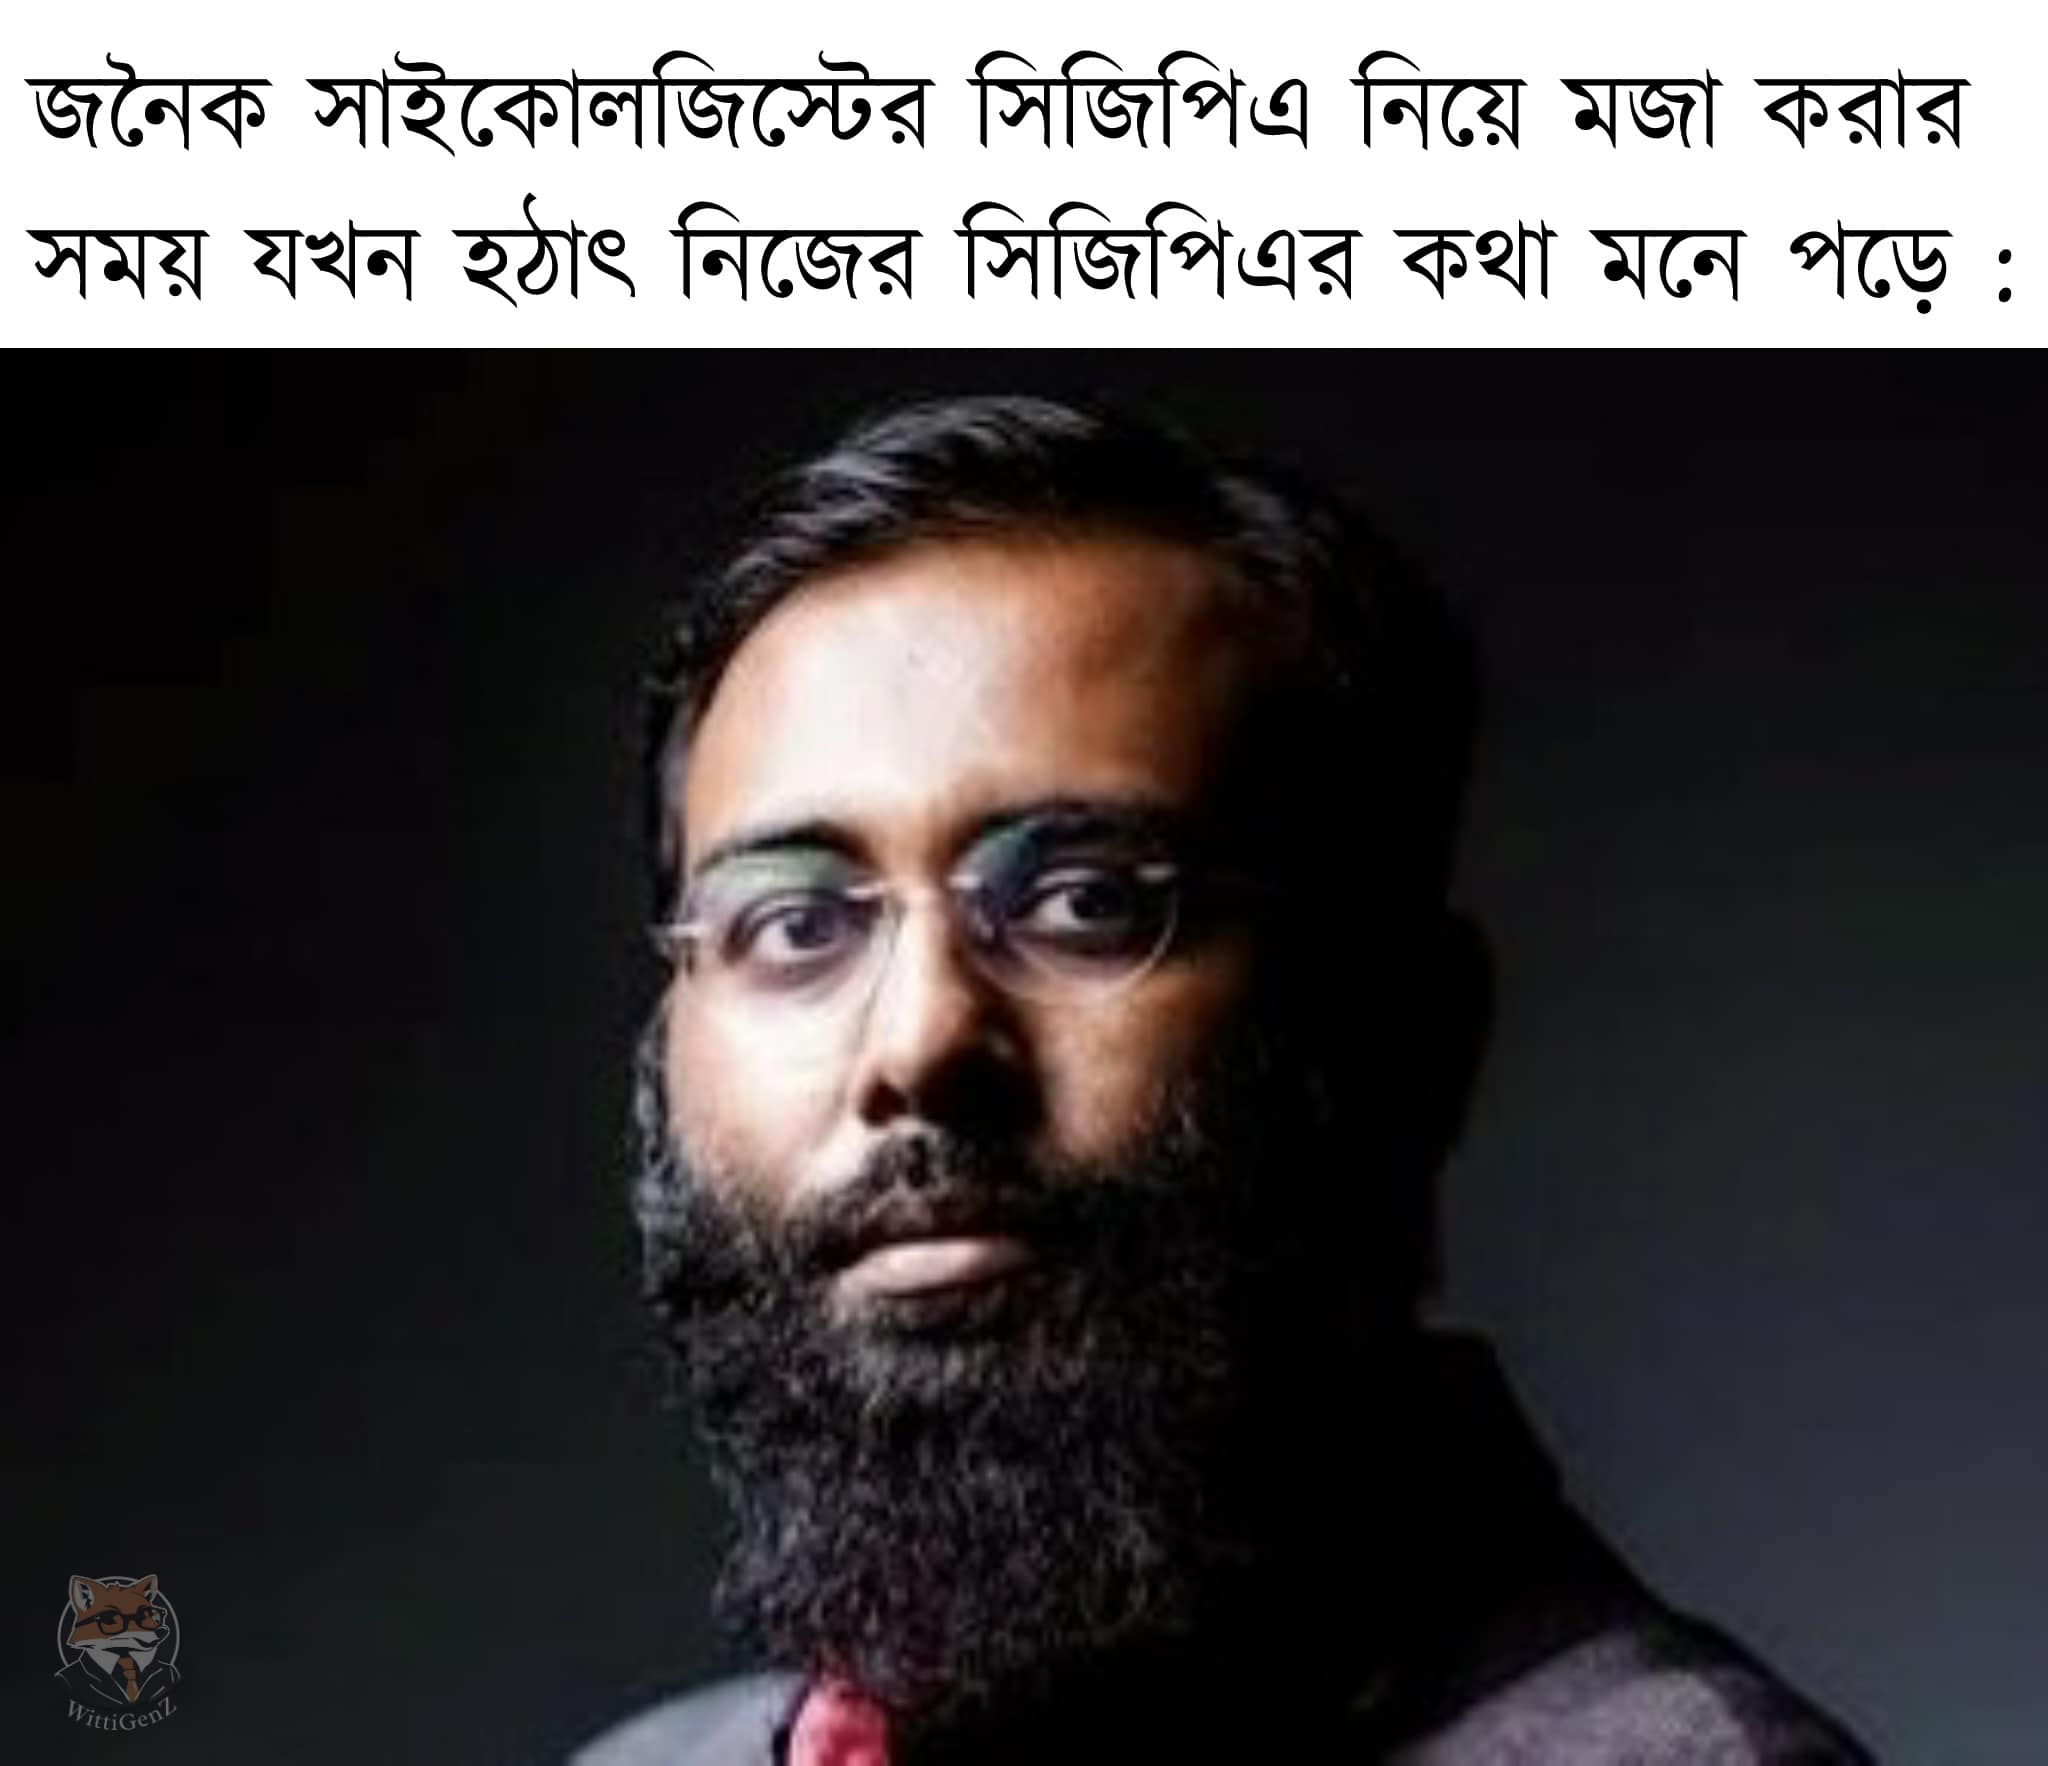
Text: জনৈক সাইকোলজিস্টের সিজিপিএ নিয়ে মজা করার সময় যখন হঠাৎ নিজের সিজিপিএর কথা মনে পড়ে
Label: Non Hate